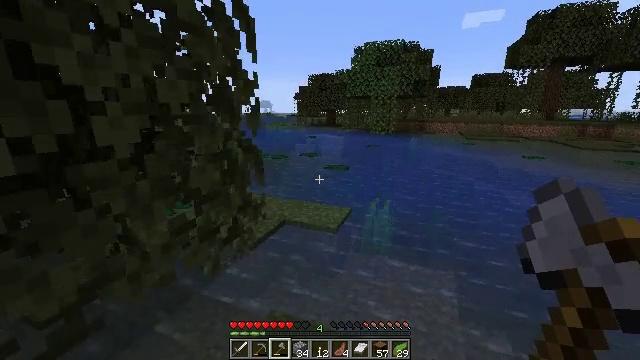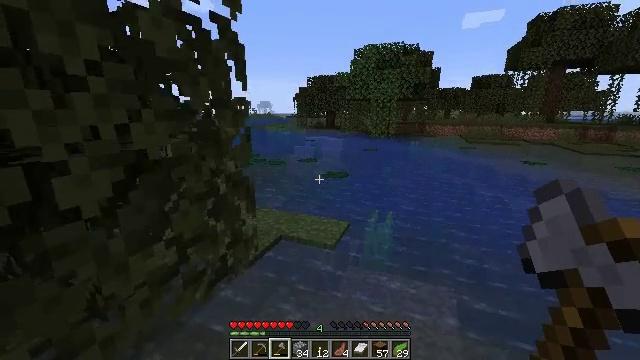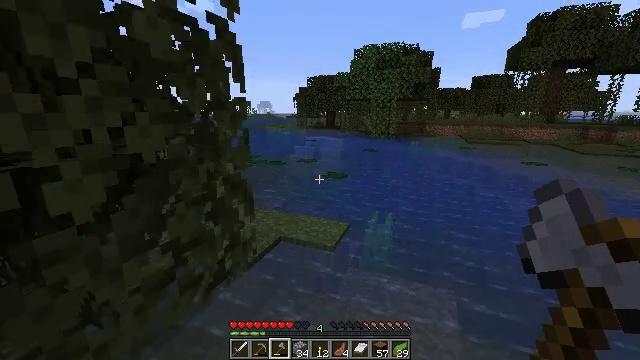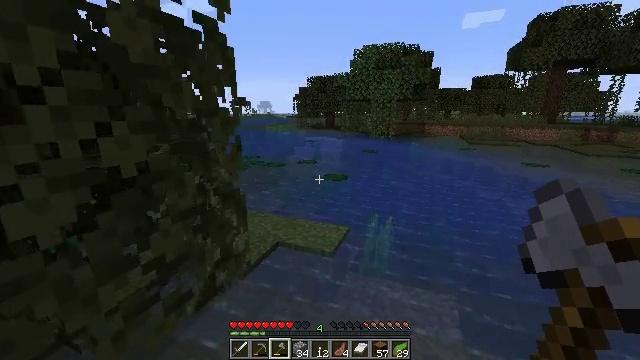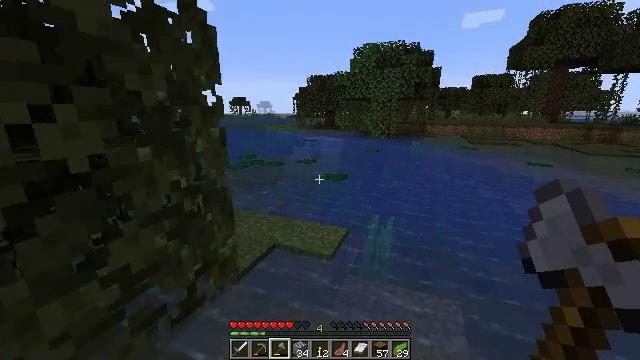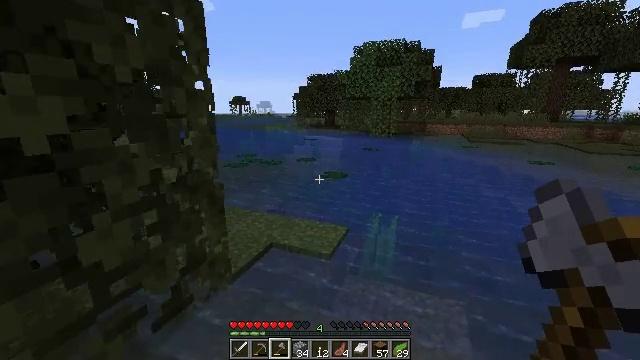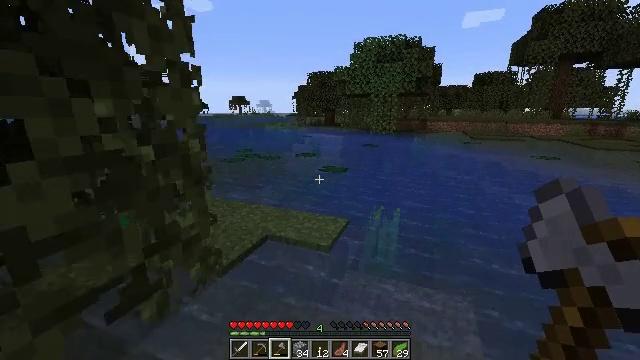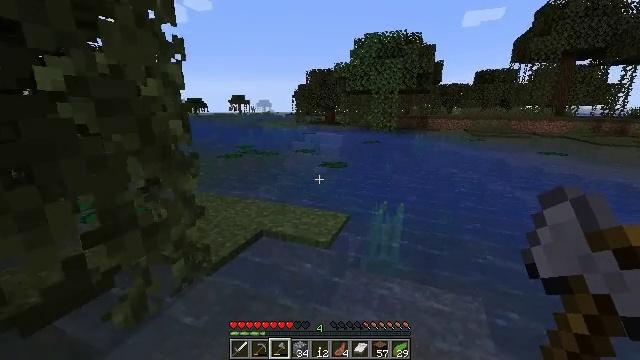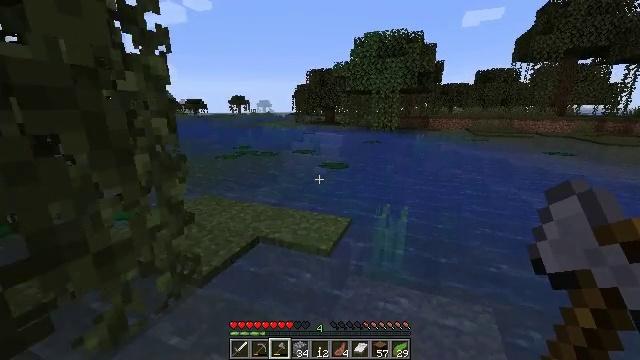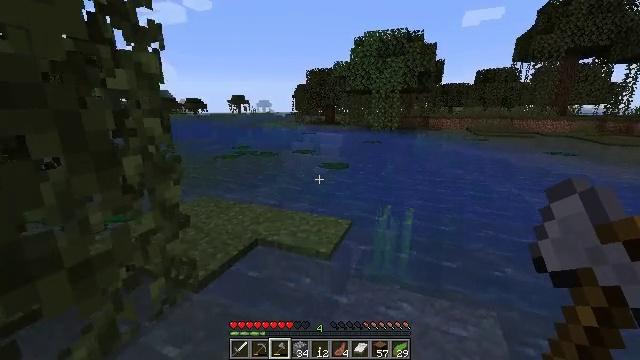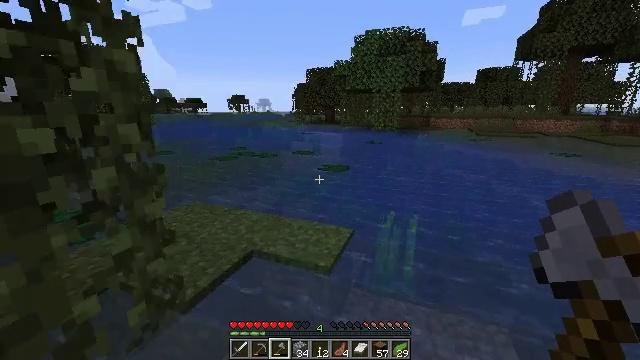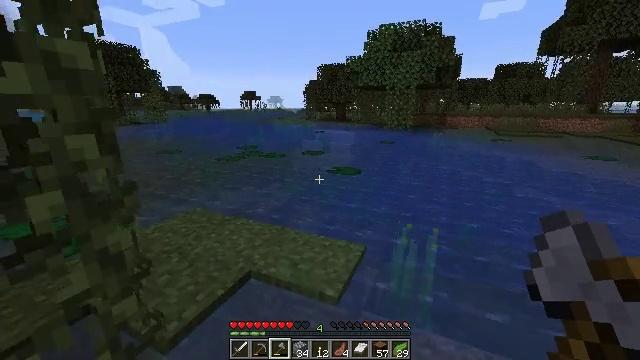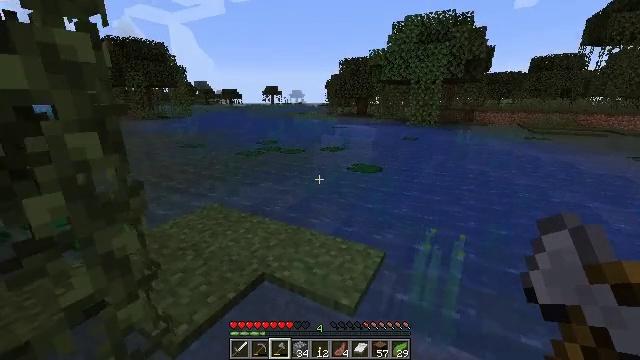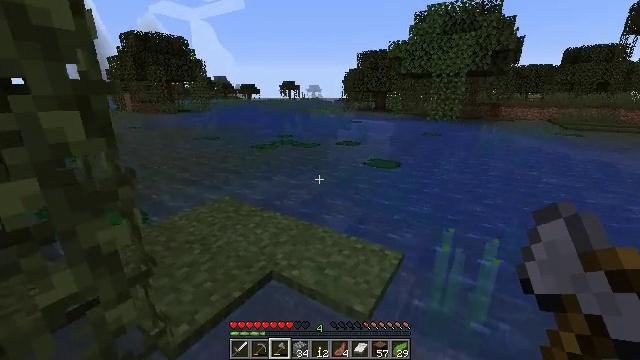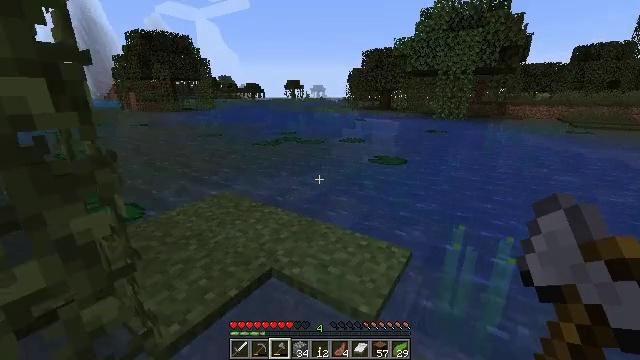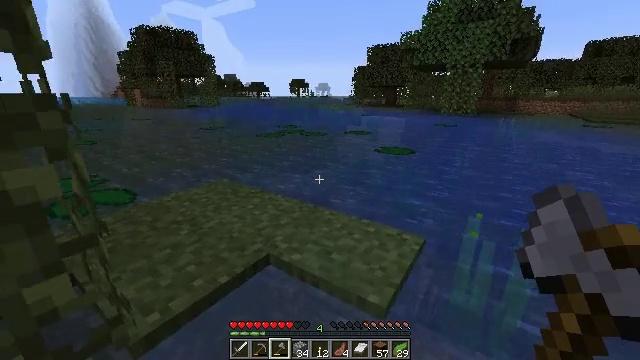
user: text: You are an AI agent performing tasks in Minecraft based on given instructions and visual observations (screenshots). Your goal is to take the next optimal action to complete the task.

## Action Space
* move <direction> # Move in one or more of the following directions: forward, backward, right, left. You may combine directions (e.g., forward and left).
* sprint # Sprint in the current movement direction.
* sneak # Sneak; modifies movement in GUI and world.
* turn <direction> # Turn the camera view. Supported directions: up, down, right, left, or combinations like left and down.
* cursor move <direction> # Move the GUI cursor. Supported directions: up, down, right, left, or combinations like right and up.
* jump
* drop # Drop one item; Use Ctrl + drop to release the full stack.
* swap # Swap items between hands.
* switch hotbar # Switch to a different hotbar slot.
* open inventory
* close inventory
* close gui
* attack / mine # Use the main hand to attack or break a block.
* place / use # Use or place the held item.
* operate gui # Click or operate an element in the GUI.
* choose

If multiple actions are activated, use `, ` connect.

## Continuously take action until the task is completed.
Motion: motion action
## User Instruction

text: Harvest the lily pad from the surface of water.
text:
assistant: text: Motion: move forward
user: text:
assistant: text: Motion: move forward
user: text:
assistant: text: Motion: move forward
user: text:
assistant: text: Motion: move forward
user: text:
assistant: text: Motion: move forward
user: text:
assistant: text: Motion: move forward
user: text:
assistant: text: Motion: move forward
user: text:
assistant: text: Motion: move forward
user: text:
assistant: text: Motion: move forward
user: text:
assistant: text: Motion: move forward
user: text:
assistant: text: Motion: move forward, turn left
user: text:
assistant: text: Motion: move forward, turn left and down
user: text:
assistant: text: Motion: move forward, turn left and down
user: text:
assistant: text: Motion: move forward, jump
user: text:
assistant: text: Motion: move forward, turn left, jump
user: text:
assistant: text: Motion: move forward, turn left, jump
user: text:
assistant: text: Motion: move forward, jump
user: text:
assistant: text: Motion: move forward
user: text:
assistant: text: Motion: move forward
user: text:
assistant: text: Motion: move forward
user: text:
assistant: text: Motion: move forward
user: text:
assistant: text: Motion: move forward
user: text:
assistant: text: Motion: move forward
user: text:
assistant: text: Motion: move forward
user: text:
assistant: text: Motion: move forward, jump
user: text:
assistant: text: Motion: move forward, jump
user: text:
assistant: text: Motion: move forward, jump
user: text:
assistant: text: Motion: move forward, jump
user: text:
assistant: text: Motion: move forward
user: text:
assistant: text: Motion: move forward, turn right and up